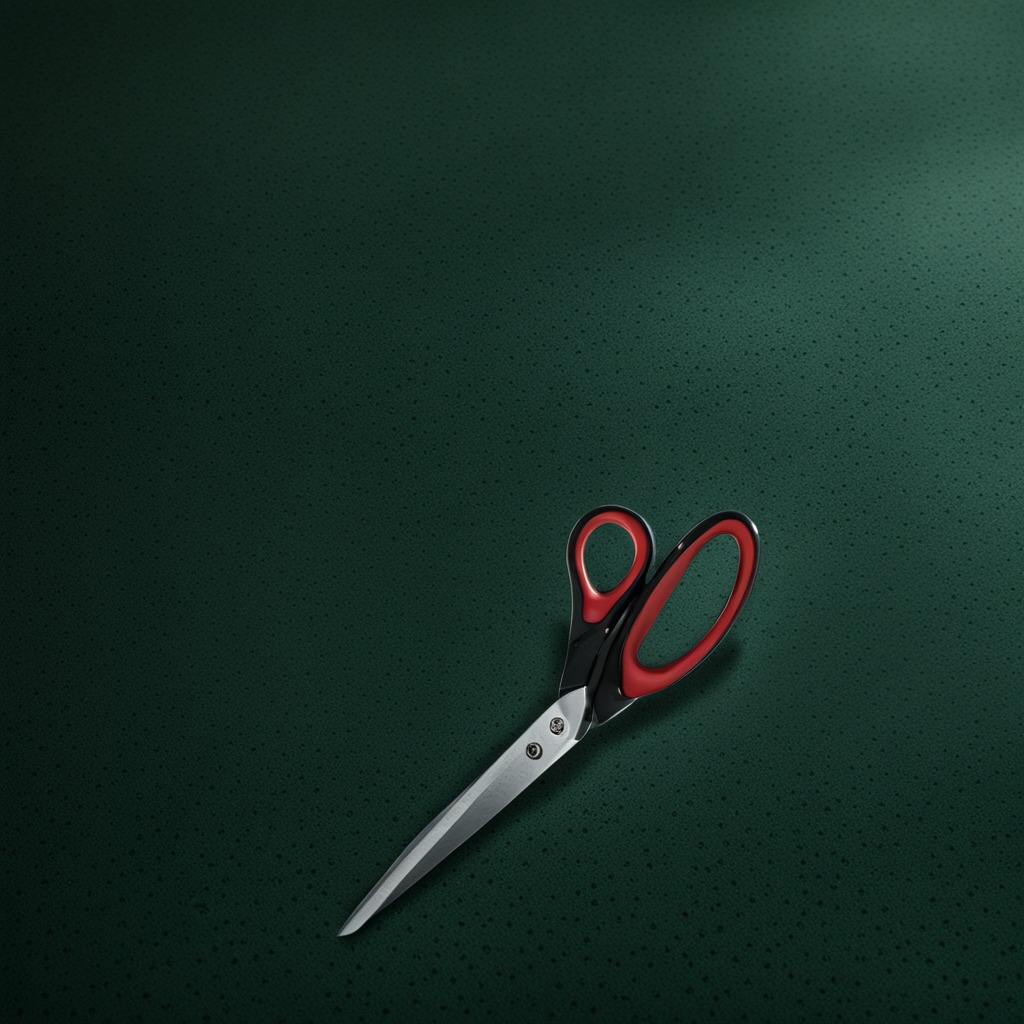
A scissor lying on a clean granite tabletop covered with a green rubber mat inside a workshop at night dim ambient light soft shadows worn but beneath the mat